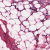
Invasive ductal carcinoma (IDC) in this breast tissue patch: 1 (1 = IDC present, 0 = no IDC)